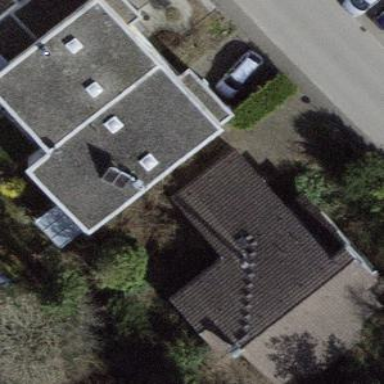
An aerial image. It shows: Garage.